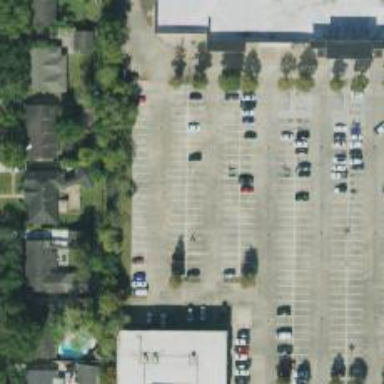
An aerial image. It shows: Parking space.